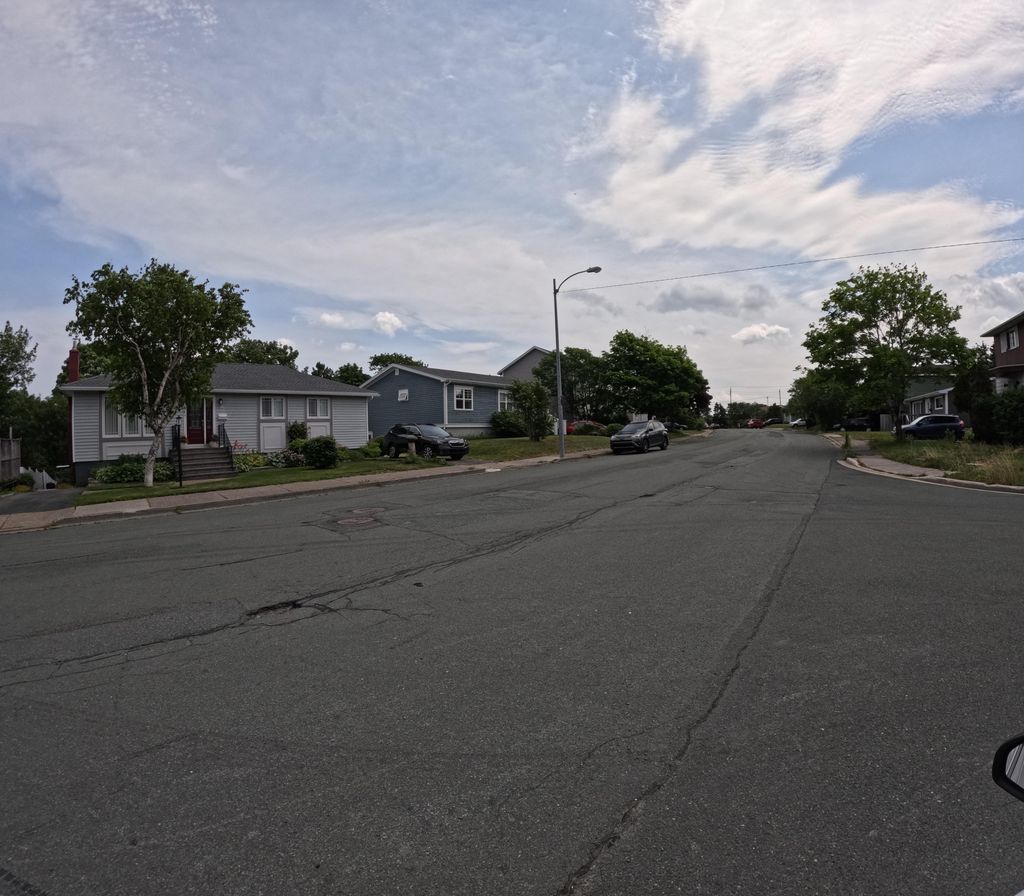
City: st_johns